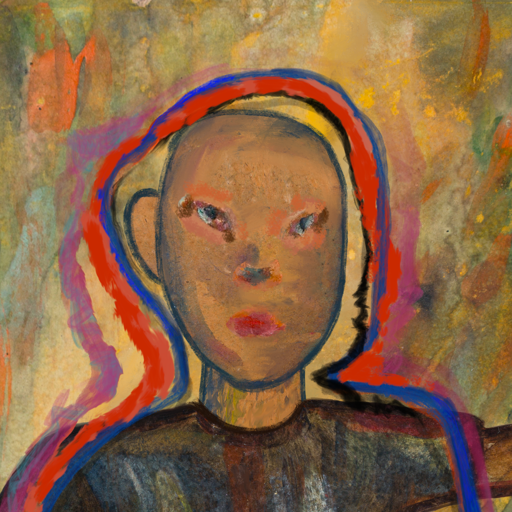
Background: Comrade, Head And Neck Front: In_The_Sun, Face Front: Boggyland, Bust: Mosgoul, Hair Front: Experience, Head Accessory: Blank, Second Necklace: Blank, Necklace: Blank, Baby: Blank